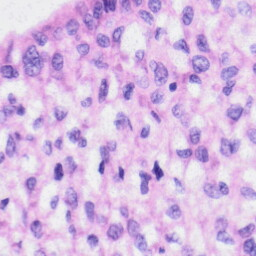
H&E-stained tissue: Liver